Interaction volume radius: 10 \u00c5
Interaction volume height: 10 \u00c5
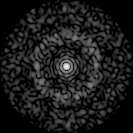
Disorder parameter: 0.8232